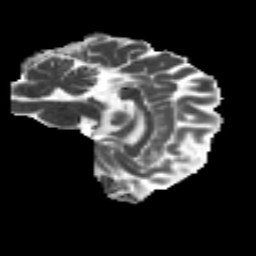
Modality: MD
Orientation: sagittal
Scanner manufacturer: siemens
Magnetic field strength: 3 T
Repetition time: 4.16 s
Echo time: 0.0806 s